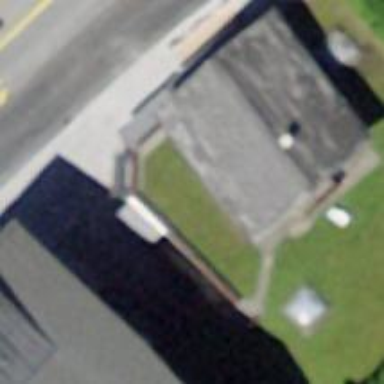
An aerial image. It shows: Beauty shop.